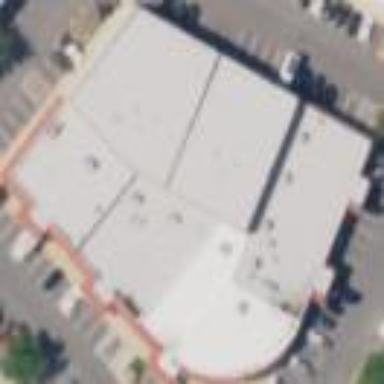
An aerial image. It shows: Commercial building.